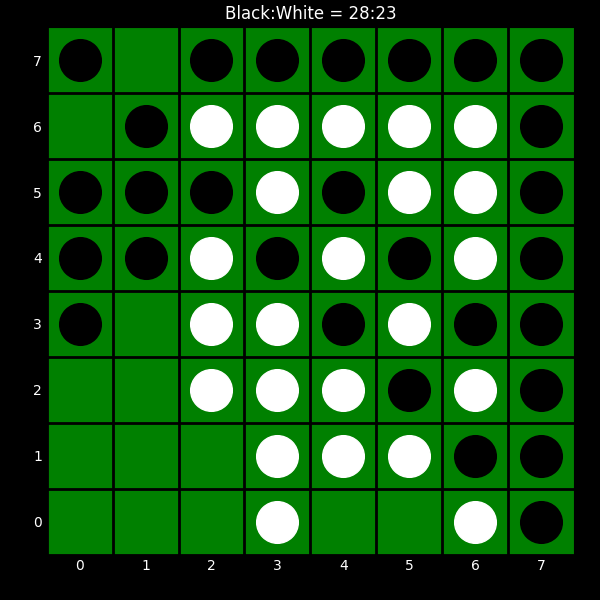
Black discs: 28
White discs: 23